Question: I am working on a extension method to move one skeleton to a desired position in the kinect field os view.
My code receives a skeleton to be moved and the destiny position, i calculate the distance between the received skeleton hip center and the destiny position to find 'how much to move', then a iterate in the joint applying this factor. My code, actualy looks like this.
'''
public static Skeleton MoveTo(this Skeleton skToBeMoved, Vector4 destiny)
{
Joint newJoint = new Joint();
///Based on the HipCenter (i dont know if it is reliable, seems it is.)
float howMuchMoveToX = Math.Abs(skToBeMoved.Joints[JointType.HipCenter].Position.X - destiny.X);
float howMuchMoveToY = Math.Abs(skToBeMoved.Joints[JointType.HipCenter].Position.Y - destiny.Y);
float howMuchMoveToZ = Math.Abs(skToBeMoved.Joints[JointType.HipCenter].Position.Z - destiny.Z);
float howMuchToMultiply = 1;
// Iterate in the 20 Joints
foreach (JointType item in Enum.GetValues(typeof(JointType)))
{
newJoint = skToBeMoved.Joints[item];
// This adjust, try to keeps the skToBeMoved in the desired position
if (newJoint.Position.X < 0)
howMuchToMultiply = 1; // if the point is in a negative position, carry it to a "more positive" position
else
howMuchToMultiply = -1; // if the point is in a positive position, carry it to a "more negative" position
// applying the new values to the joint
SkeletonPoint pos = new SkeletonPoint()
{
X = newJoint.Position.X + (howMuchMoveToX * howMuchToMultiply),
Y = newJoint.Position.Y, // * (float)whatToMultiplyY,
Z = newJoint.Position.Z, // * (float)whatToMultiplyZ
};
newJoint.Position = pos;
skToBeMoved.Joints[item] = newJoint;
//if (skToBeMoved.Joints[JointType.HipCenter].Position.X < 0)
//{
// if (item == JointType.HandLeft)
// {
// if (skToBeMoved.Joints[item].Position.X > 0)
// {
// }
// }
//}
}
return skToBeMoved;
}
'''
Actualy, only X position is considered.
Now, THE PROBLEM:
If i stand in a negative position, and move my hand to a positive position, a have a strange behavior, look this image

To reproduce this behaviour you could use this code
'''
using (SkeletonFrame frame = e.OpenSkeletonFrame())
{
if (frame == null)
return new Skeleton();
if (skeletons == null || skeletons.Length != frame.SkeletonArrayLength)
{
skeletons = new Skeleton[frame.SkeletonArrayLength];
}
frame.CopySkeletonDataTo(skeletons);
Skeleton skeletonToTest = skeletons.Where(s => s.TrackingState == SkeletonTrackingState.Tracked).FirstOrDefault();
Vector4 newPosition = new Vector4();
newPosition.X = -0.03412333f;
newPosition.Y = 0.0407479f;
newPosition.Z = 1.927342f;
newPosition.W = 0; // ignored
skeletonToTest.MoveTo(newPosition);
}
'''
I know, this is simple math, but i cant figure it out why this is happen.
Any help will be apreciated.
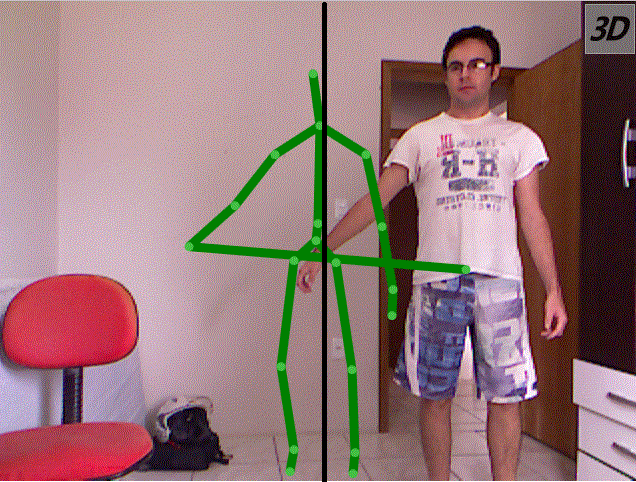
Answer: '''
public static Skeleton MoveTo(this Skeleton skToBeMoved, Vector4 destiny)
{
Joint newJoint = new Joint();
///Based on the HipCenter (i dont know if it is reliable, seems it is.)
float howMuchMoveToX = (skToBeMoved.Joints[JointType.HipCenter].Position.X - destiny.X) * -1;
float howMuchMoveToY = (skToBeMoved.Joints[JointType.HipCenter].Position.Y - destiny.Y) * -1;
float howMuchMoveToZ = (skToBeMoved.Joints[JointType.HipCenter].Position.Z - destiny.Z) * -1;
// Iterate in the 20 Joints
foreach (JointType item in Enum.GetValues(typeof(JointType)))
{
newJoint = skToBeMoved.Joints[item];
// applying the new values to the joint
SkeletonPoint pos = new SkeletonPoint()
{
X = (float)(newJoint.Position.X + (howMuchMoveToX)),
Y = (float)(newJoint.Position.Y + (howMuchMoveToY)),
Z = (float)(newJoint.Position.Z + (howMuchMoveToZ))
};
newJoint.Position = pos;
skToBeMoved.Joints[item] = newJoint;
}
return skToBeMoved;
}
'''